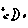
Label: moon